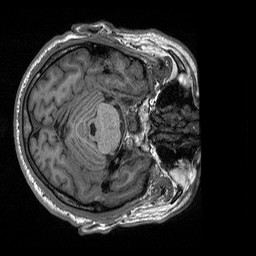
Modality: T1w
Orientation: axial
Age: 56
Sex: male
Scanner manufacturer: siemens
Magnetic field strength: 3 T
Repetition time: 2.4 s
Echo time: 0.00226 s